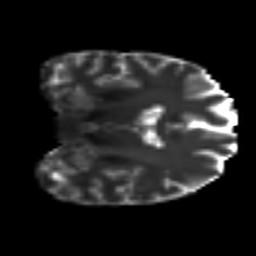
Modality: T2w
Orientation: coronal
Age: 32
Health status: ill
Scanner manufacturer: philips
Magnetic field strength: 3 T
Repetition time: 9 s
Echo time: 0.127 s